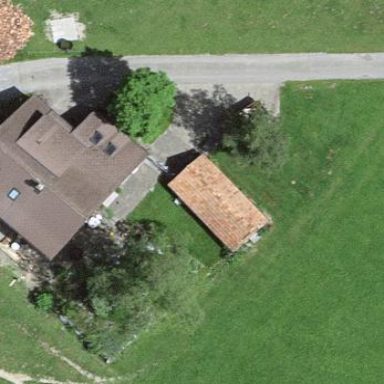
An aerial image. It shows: Farm building.